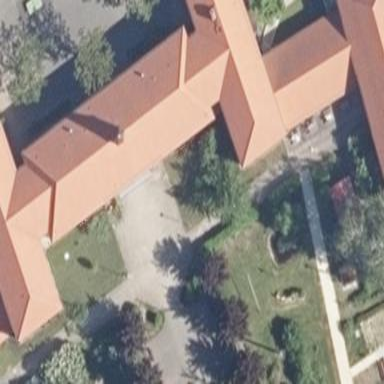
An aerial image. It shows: School building.